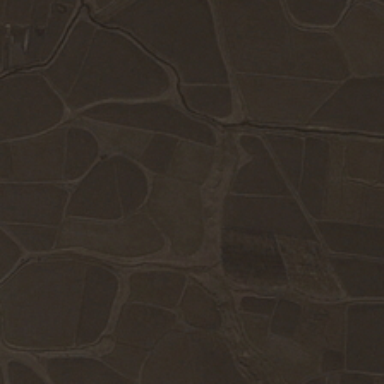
The farm has been torn up by a crack .